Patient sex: M
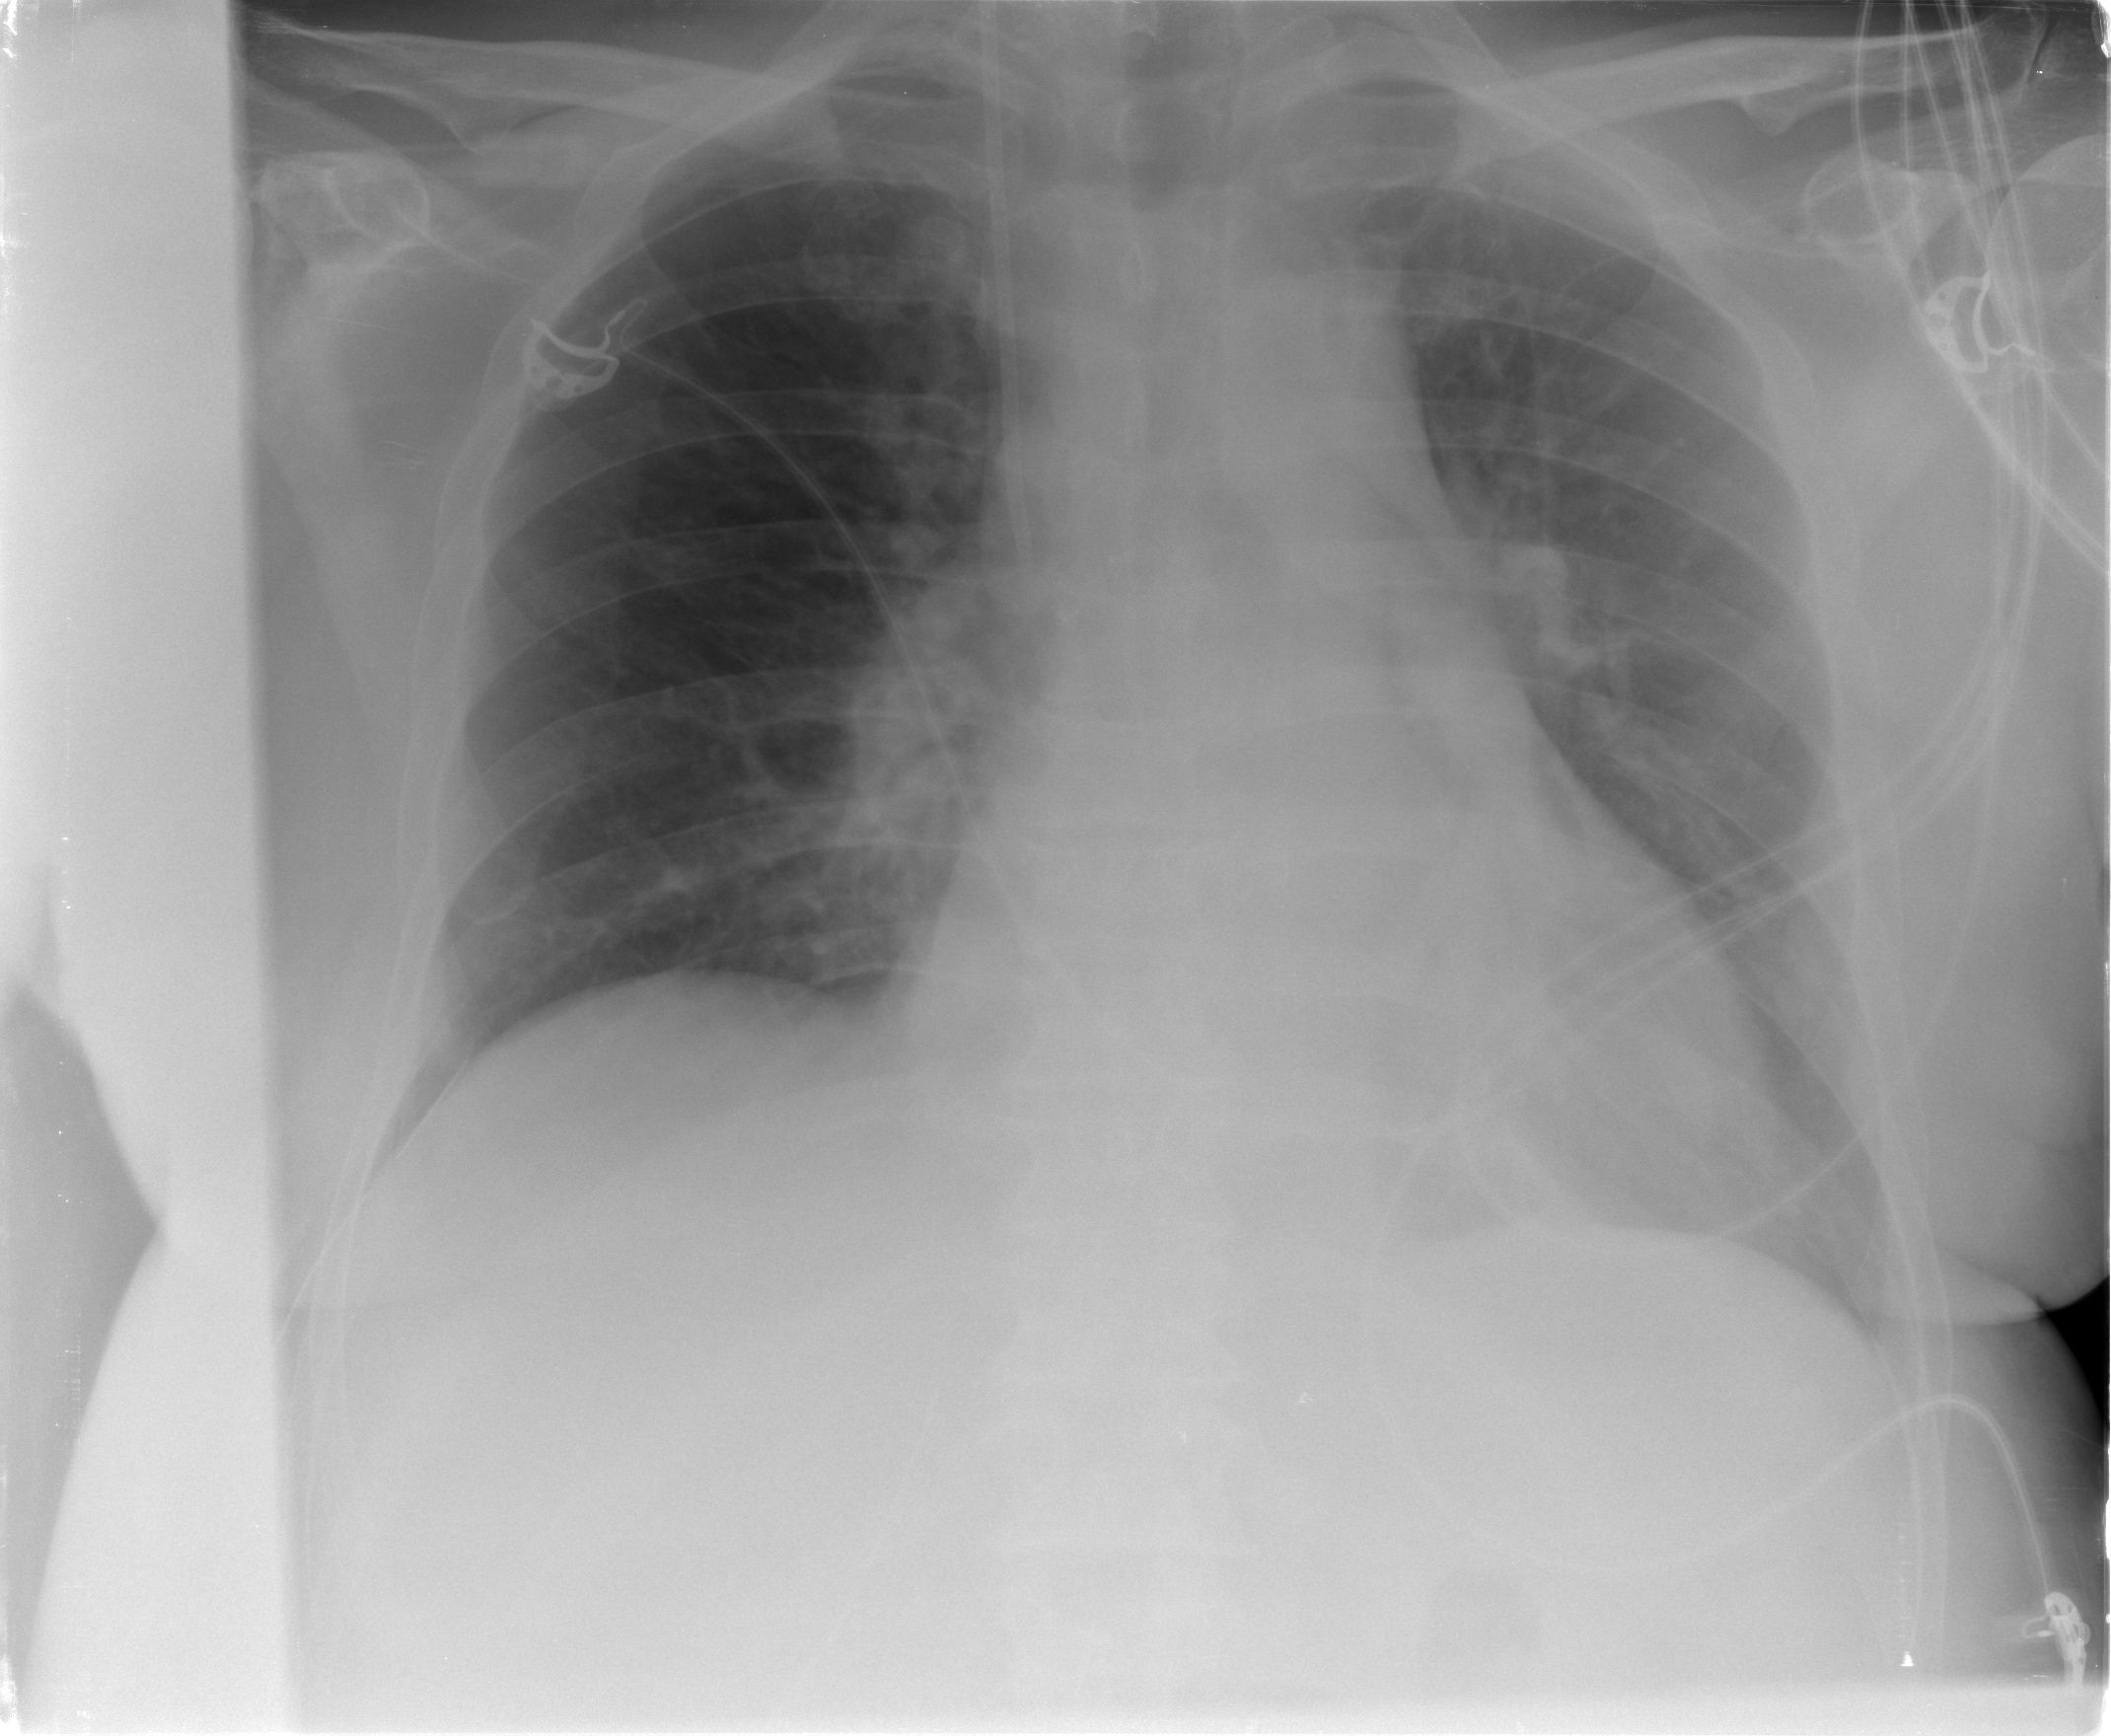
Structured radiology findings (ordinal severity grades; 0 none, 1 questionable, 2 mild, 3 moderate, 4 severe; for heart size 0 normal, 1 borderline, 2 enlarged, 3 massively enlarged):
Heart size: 1
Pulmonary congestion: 0
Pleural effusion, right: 0
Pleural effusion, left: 0
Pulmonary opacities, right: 0
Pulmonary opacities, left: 0
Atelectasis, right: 2
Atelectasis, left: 2